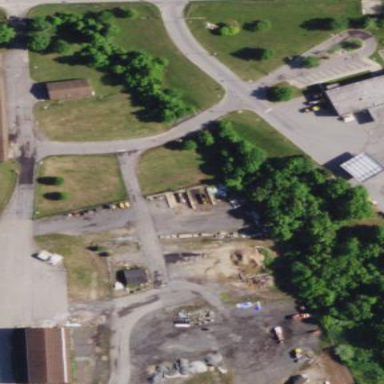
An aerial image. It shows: Depot area.